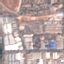
Land use / land cover class: Industrial